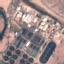
Label: Industrial